Interaction volume radius: 5 \u00c5
Interaction volume height: 15 \u00c5
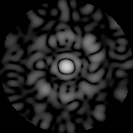
Disorder parameter: 0.7784